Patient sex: M
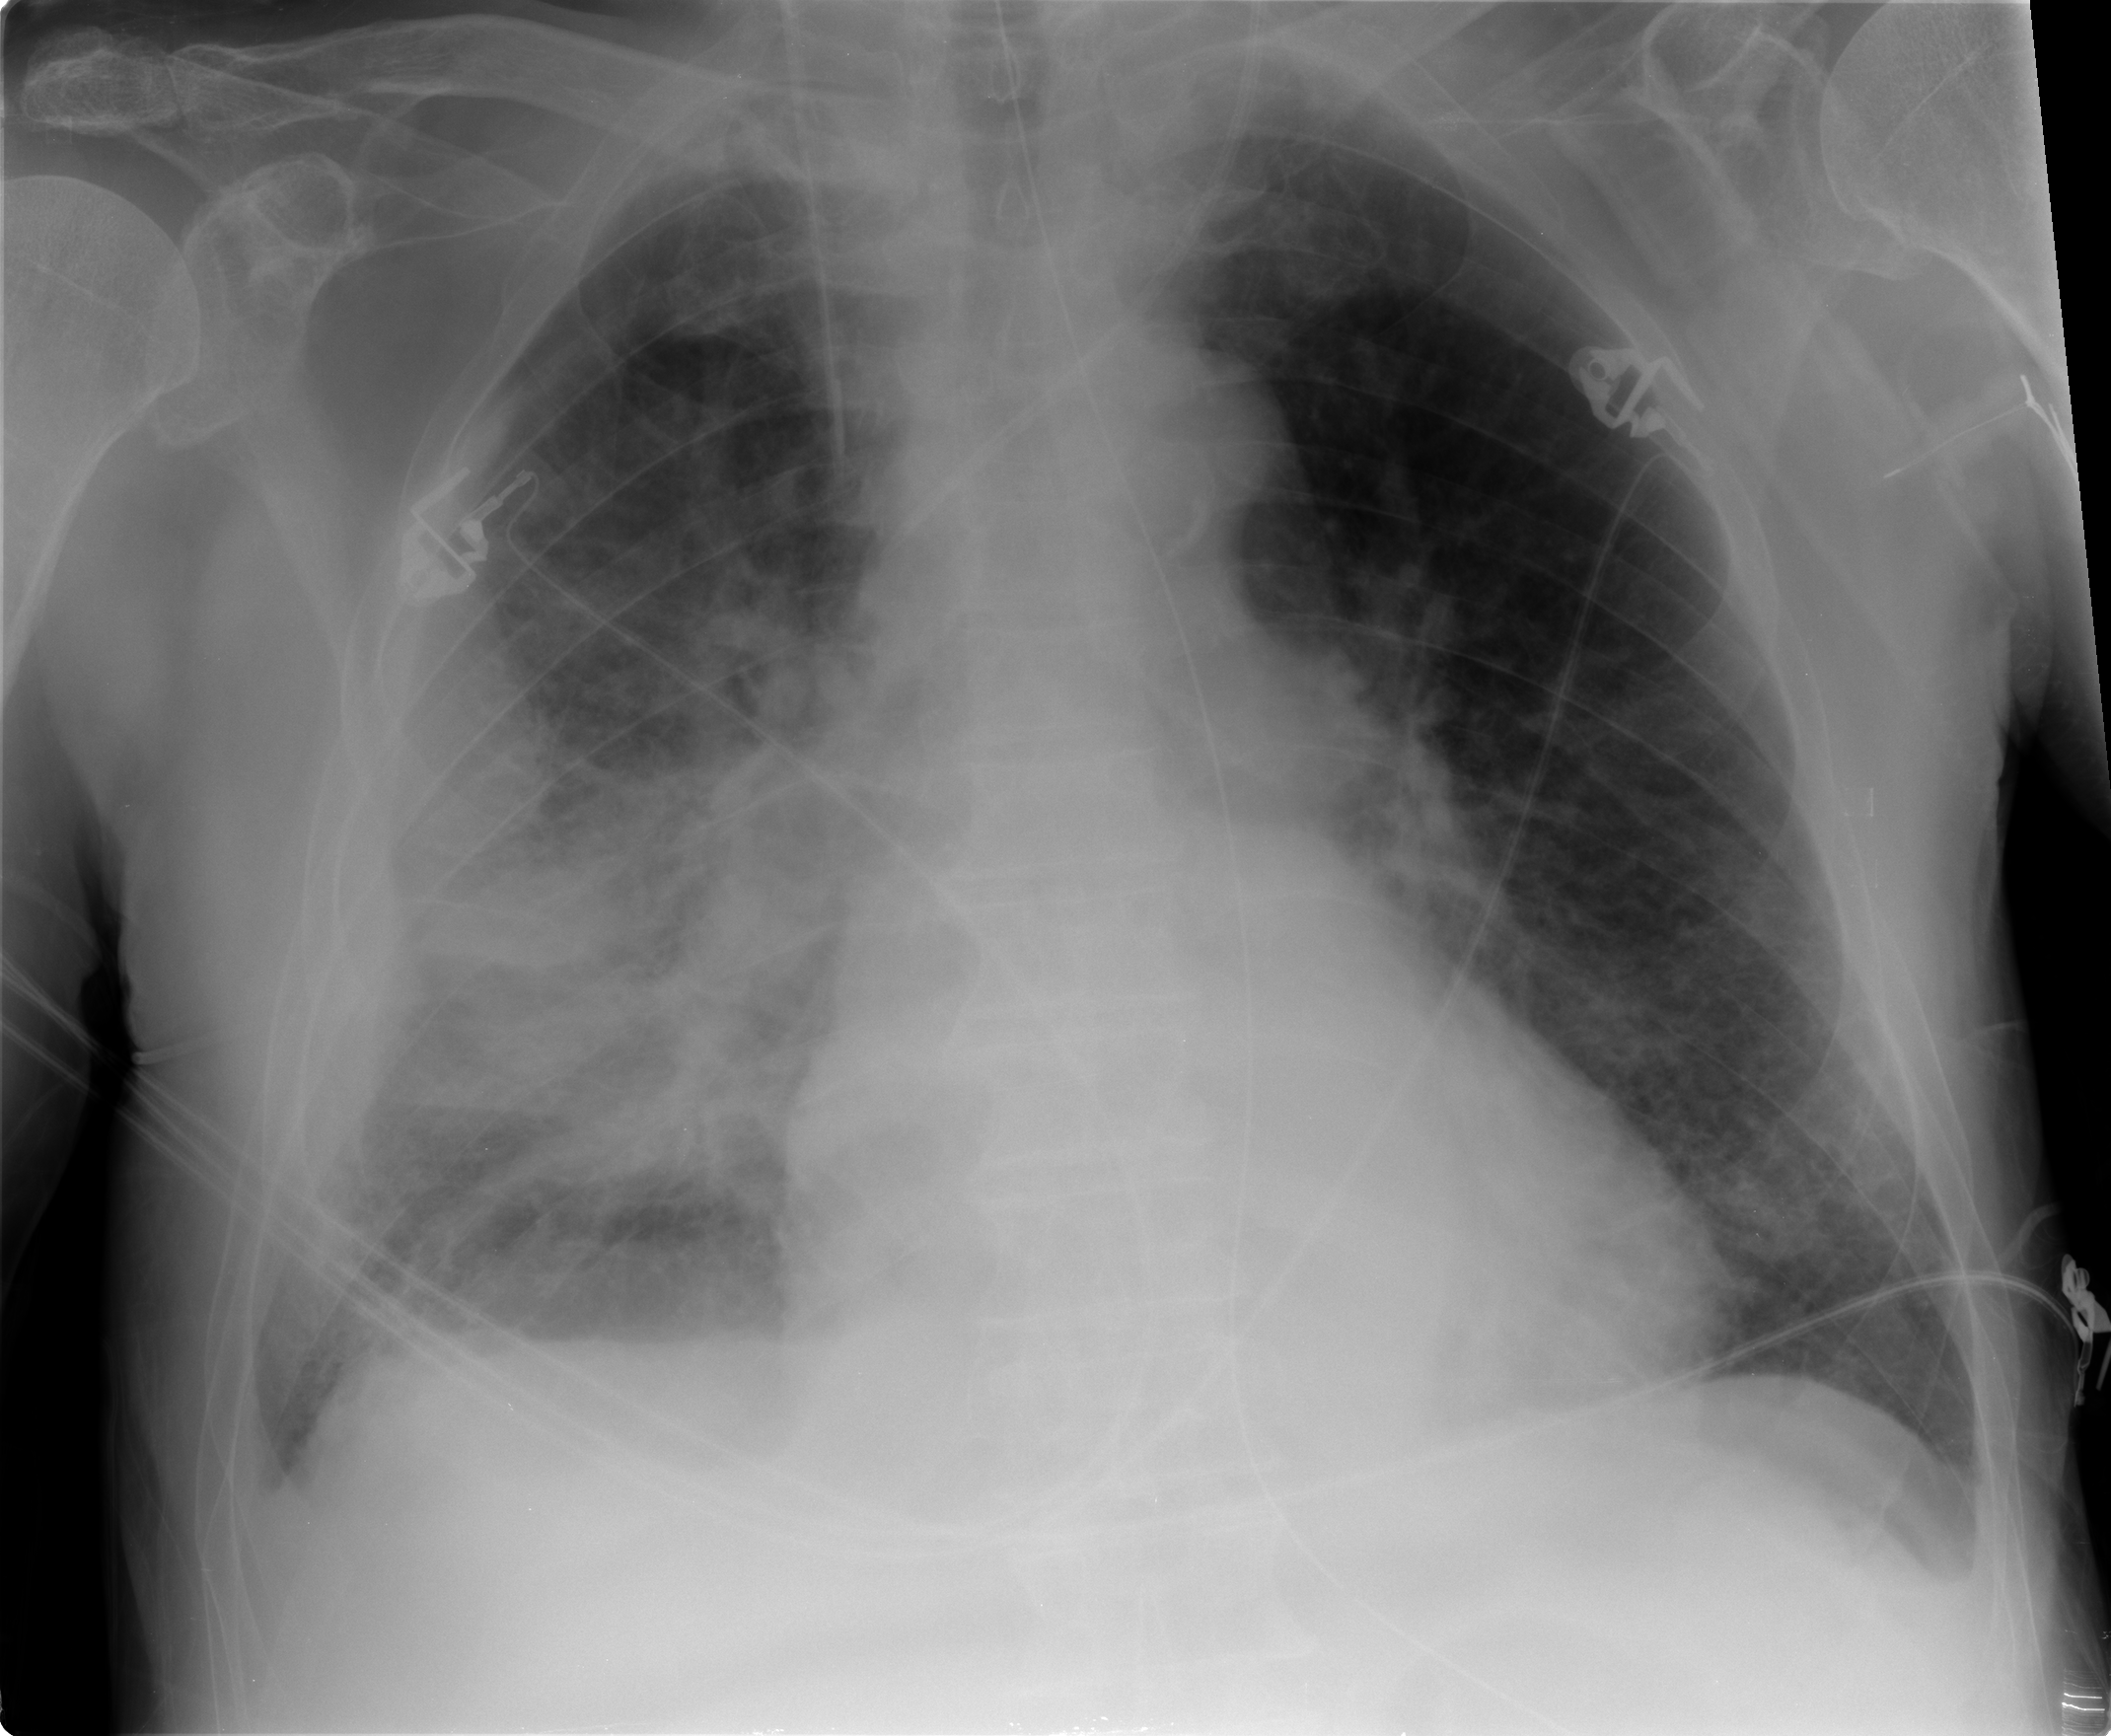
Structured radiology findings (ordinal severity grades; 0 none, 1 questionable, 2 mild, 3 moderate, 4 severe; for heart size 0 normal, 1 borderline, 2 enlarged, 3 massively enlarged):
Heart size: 2
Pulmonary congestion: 0
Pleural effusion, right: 2
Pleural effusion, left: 0
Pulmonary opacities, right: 3
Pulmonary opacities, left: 2
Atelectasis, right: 1
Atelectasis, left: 0